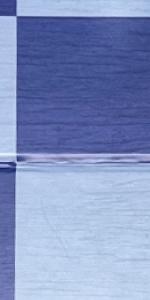
Label: Empty